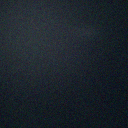
Screen state: off